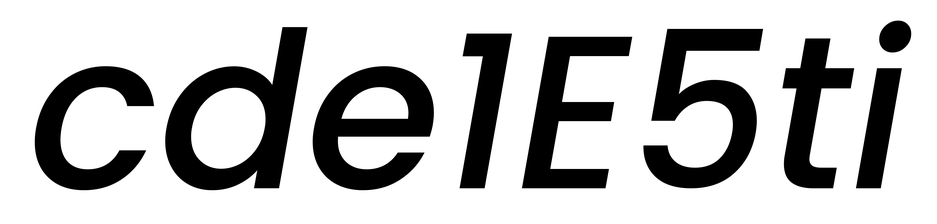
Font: Poppins-MediumItalic